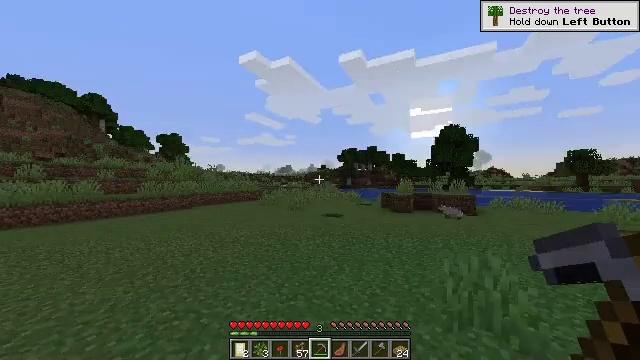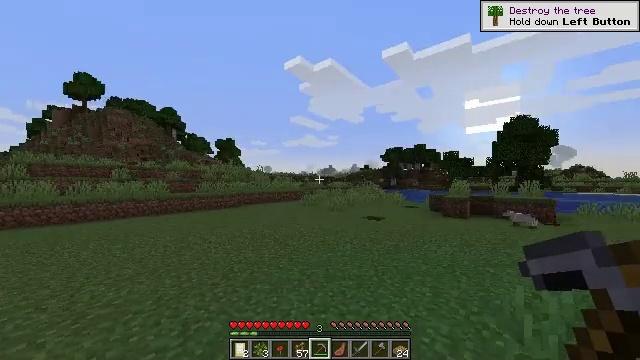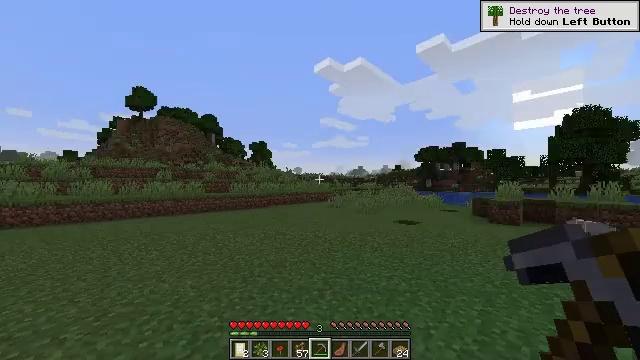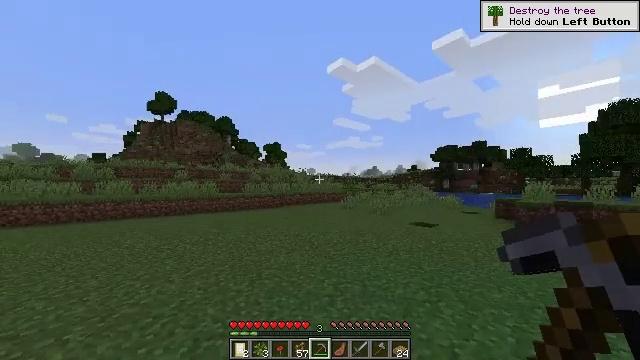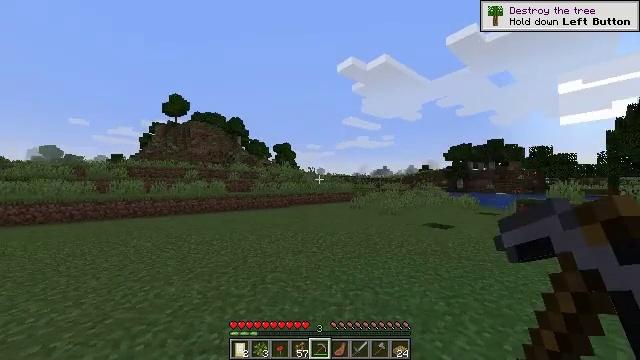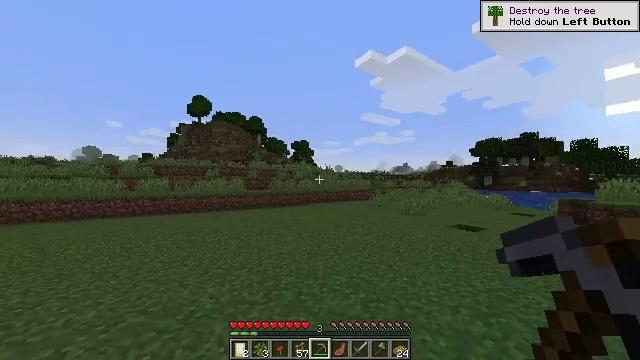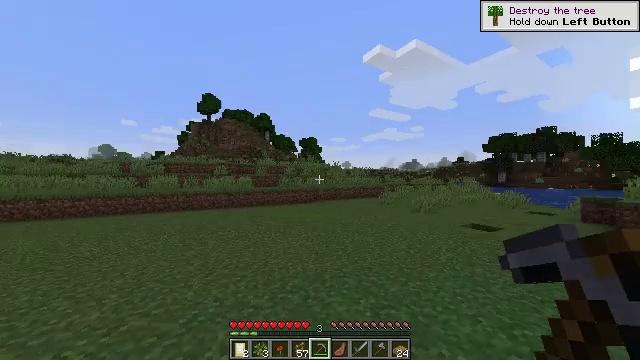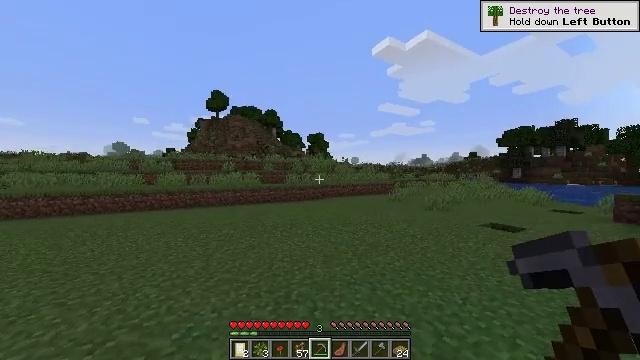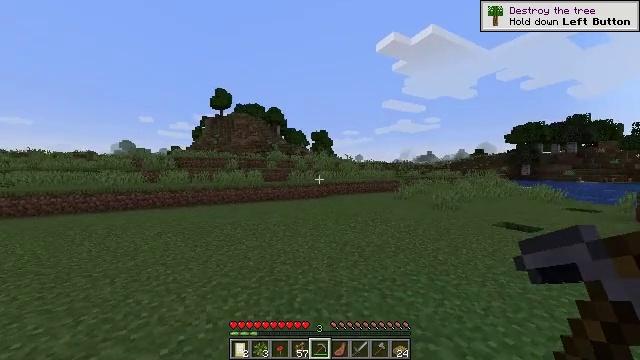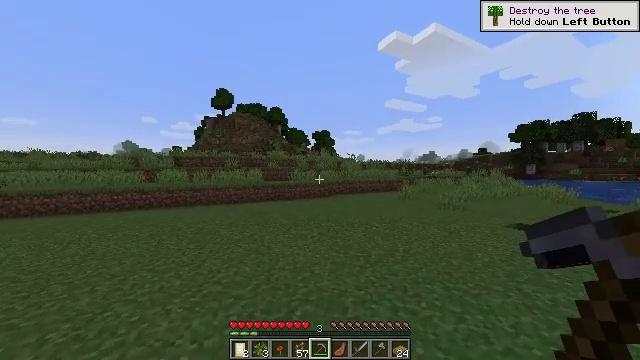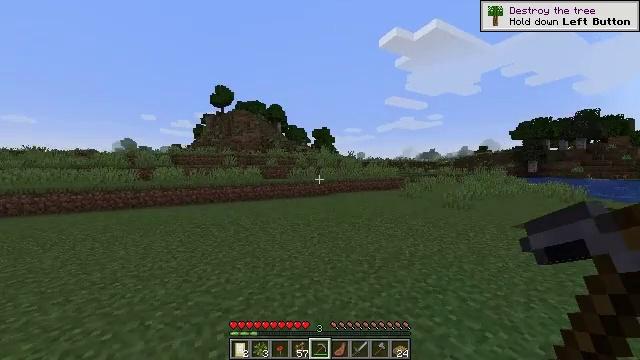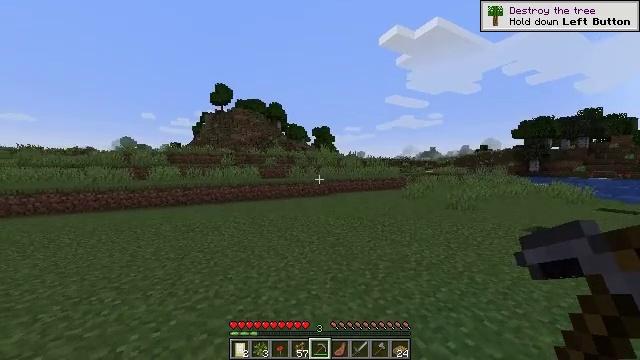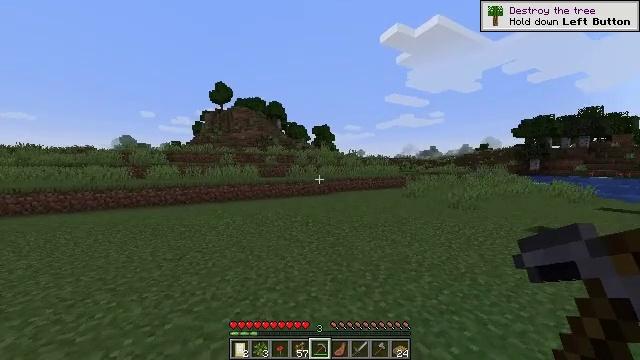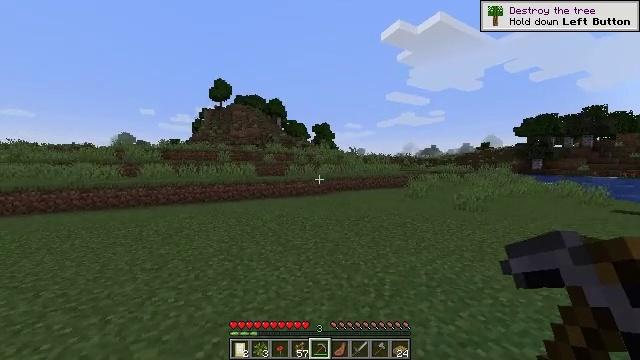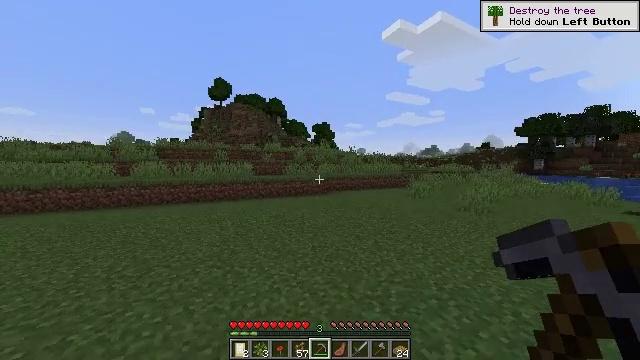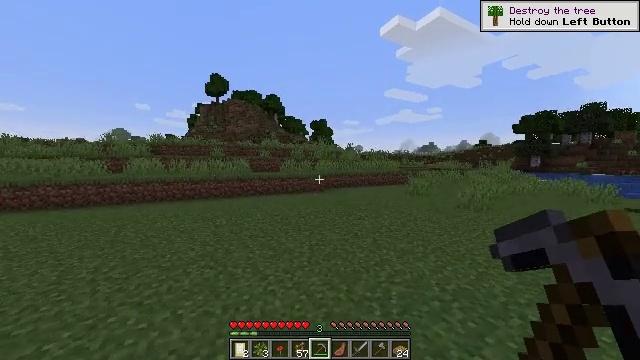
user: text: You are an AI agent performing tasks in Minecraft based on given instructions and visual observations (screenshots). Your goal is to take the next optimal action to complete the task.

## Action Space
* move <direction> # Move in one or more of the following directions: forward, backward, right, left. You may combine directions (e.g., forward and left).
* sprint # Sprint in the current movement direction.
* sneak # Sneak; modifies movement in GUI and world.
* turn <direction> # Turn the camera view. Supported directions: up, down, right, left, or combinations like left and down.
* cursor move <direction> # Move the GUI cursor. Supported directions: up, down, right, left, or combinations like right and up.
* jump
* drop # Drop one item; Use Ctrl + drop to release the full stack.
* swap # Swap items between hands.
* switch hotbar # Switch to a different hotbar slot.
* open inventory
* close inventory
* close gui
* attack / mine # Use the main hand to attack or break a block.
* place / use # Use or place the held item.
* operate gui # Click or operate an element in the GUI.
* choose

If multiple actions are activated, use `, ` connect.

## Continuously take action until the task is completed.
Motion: motion action
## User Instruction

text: Dig up some sand.
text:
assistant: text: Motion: move forward, sprint, turn left
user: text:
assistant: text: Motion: move forward, sprint, turn left
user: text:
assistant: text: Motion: move forward, sprint, turn left
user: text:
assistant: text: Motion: move forward, sprint, turn left
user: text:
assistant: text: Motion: move forward, sprint, turn left
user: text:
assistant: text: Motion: move forward, sprint, turn left
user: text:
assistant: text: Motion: move forward, sprint, turn left and down
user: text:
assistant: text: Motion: move forward, sprint, turn left
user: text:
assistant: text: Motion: move forward, sprint
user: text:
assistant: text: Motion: move forward, sprint
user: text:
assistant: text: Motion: move forward, sprint
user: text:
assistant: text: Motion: move forward, sprint
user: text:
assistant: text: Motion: move forward, sprint
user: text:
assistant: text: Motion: move forward, sprint
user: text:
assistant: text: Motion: move forward, sprint
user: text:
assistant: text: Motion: move forward, sprint
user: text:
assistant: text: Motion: move forward, sprint
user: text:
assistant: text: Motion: move forward, sprint
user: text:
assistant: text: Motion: move forward, sprint
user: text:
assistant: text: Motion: move forward, sprint, jump
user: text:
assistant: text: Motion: move forward, sprint, jump
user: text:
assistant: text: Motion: move forward, sprint, jump
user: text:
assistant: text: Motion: move forward, sprint, jump
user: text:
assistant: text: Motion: move forward, sprint, jump
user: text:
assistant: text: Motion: move forward, sprint, jump
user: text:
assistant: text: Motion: move forward, sprint
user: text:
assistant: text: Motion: move forward, sprint
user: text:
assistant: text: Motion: move forward, sprint
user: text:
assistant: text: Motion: move forward, sprint, turn left
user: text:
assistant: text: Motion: move forward, sprint, turn left